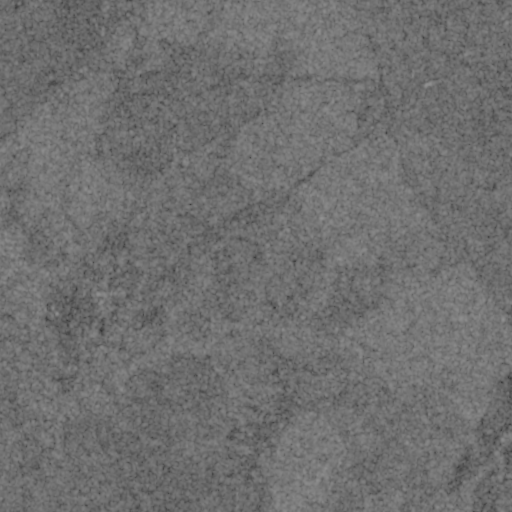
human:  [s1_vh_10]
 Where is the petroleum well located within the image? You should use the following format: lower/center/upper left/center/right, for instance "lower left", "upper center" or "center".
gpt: The petroleum well is located in the lower left of the image.
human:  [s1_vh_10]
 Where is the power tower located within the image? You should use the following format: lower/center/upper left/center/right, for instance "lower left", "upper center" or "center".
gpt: The power tower is located in the upper of the image.
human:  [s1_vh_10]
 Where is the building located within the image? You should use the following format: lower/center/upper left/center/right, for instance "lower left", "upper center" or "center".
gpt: The building is located in the center left of the image.
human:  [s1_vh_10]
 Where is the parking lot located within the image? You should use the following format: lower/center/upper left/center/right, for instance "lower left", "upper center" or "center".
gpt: There is no parking lot in the image.

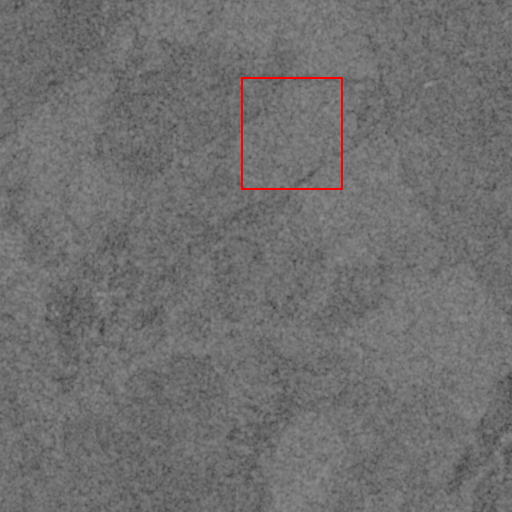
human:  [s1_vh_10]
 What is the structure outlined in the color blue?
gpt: There is no blue outline.
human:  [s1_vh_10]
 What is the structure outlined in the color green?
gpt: There is no structure outlined in green.